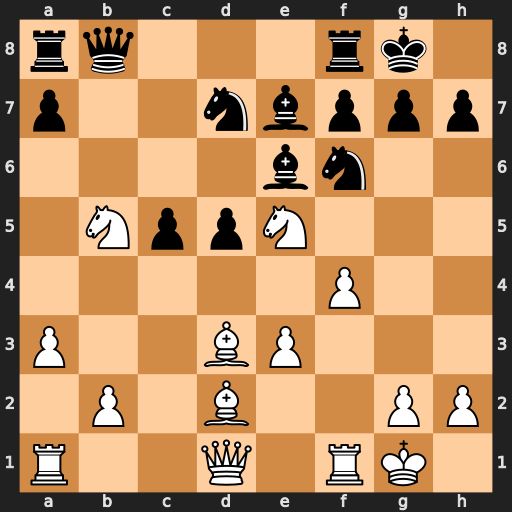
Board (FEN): rq3rk1/p2nbppp/4bn2/1NppN3/5P2/P2BP3/1P1B2PP/R2Q1RK1
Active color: w
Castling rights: -
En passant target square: -
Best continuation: Nc6 Qb6 Nxe7+